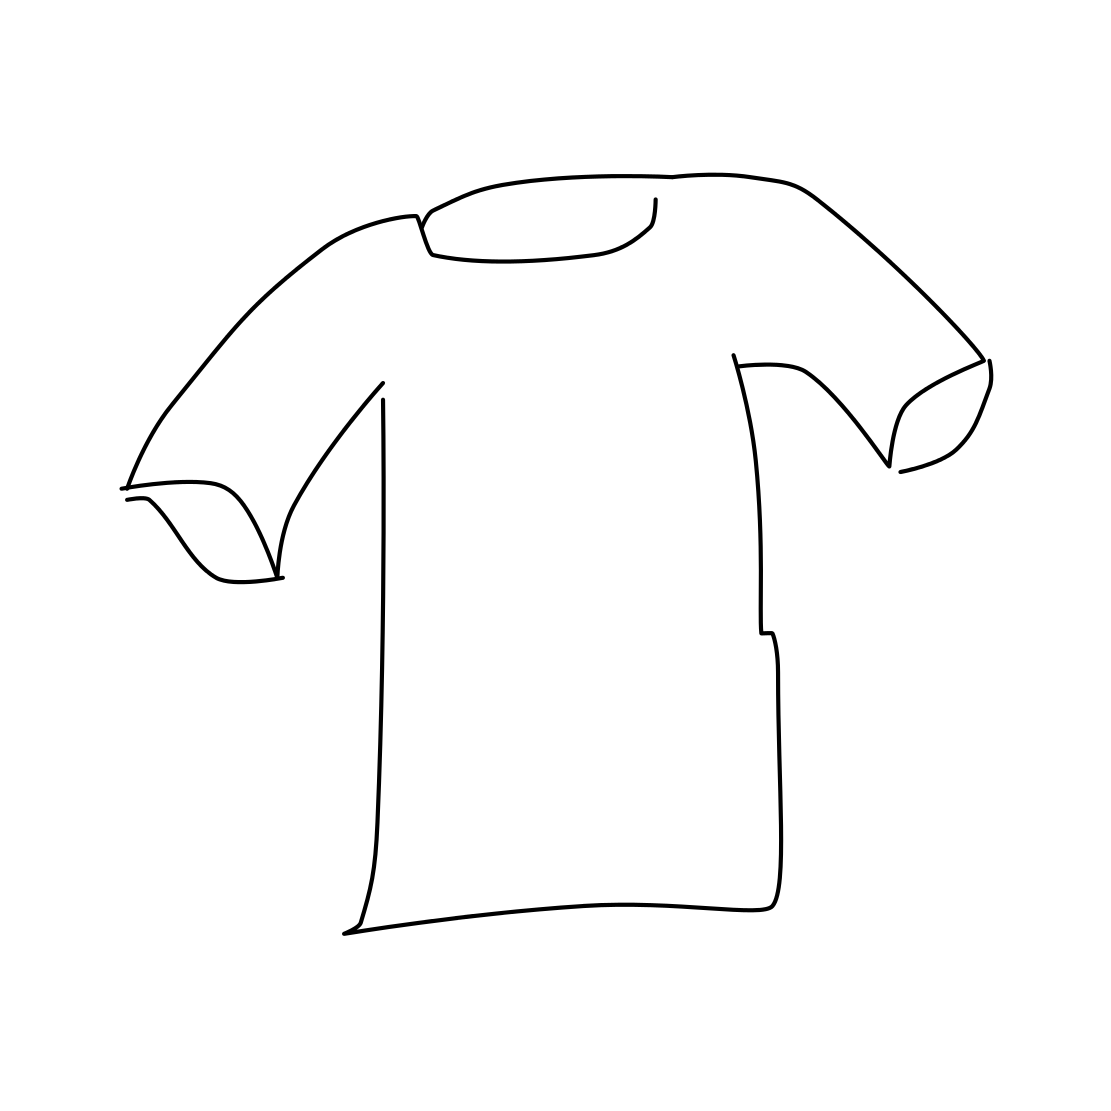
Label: t-shirt